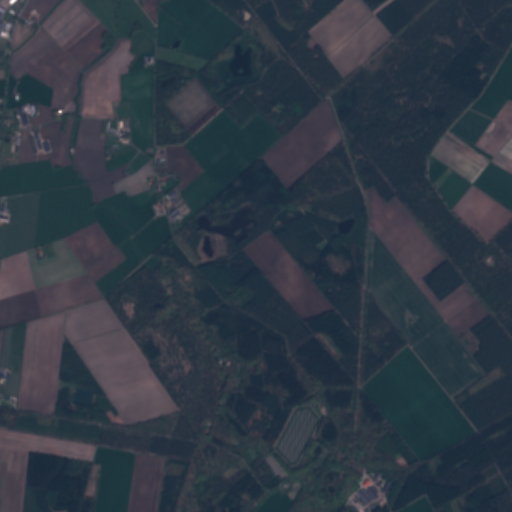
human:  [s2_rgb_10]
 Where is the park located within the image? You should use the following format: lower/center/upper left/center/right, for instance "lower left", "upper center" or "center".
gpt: The park is located in the upper left of the image.
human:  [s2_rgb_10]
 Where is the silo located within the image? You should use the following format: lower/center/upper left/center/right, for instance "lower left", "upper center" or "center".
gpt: The silo is located in the upper left of the image.
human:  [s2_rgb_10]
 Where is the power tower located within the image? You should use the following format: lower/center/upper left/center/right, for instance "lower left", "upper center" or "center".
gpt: There is no power tower in the image.